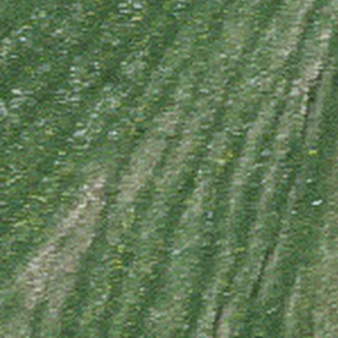
Label: other